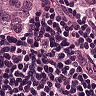
Metastatic tissue present: yes